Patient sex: F
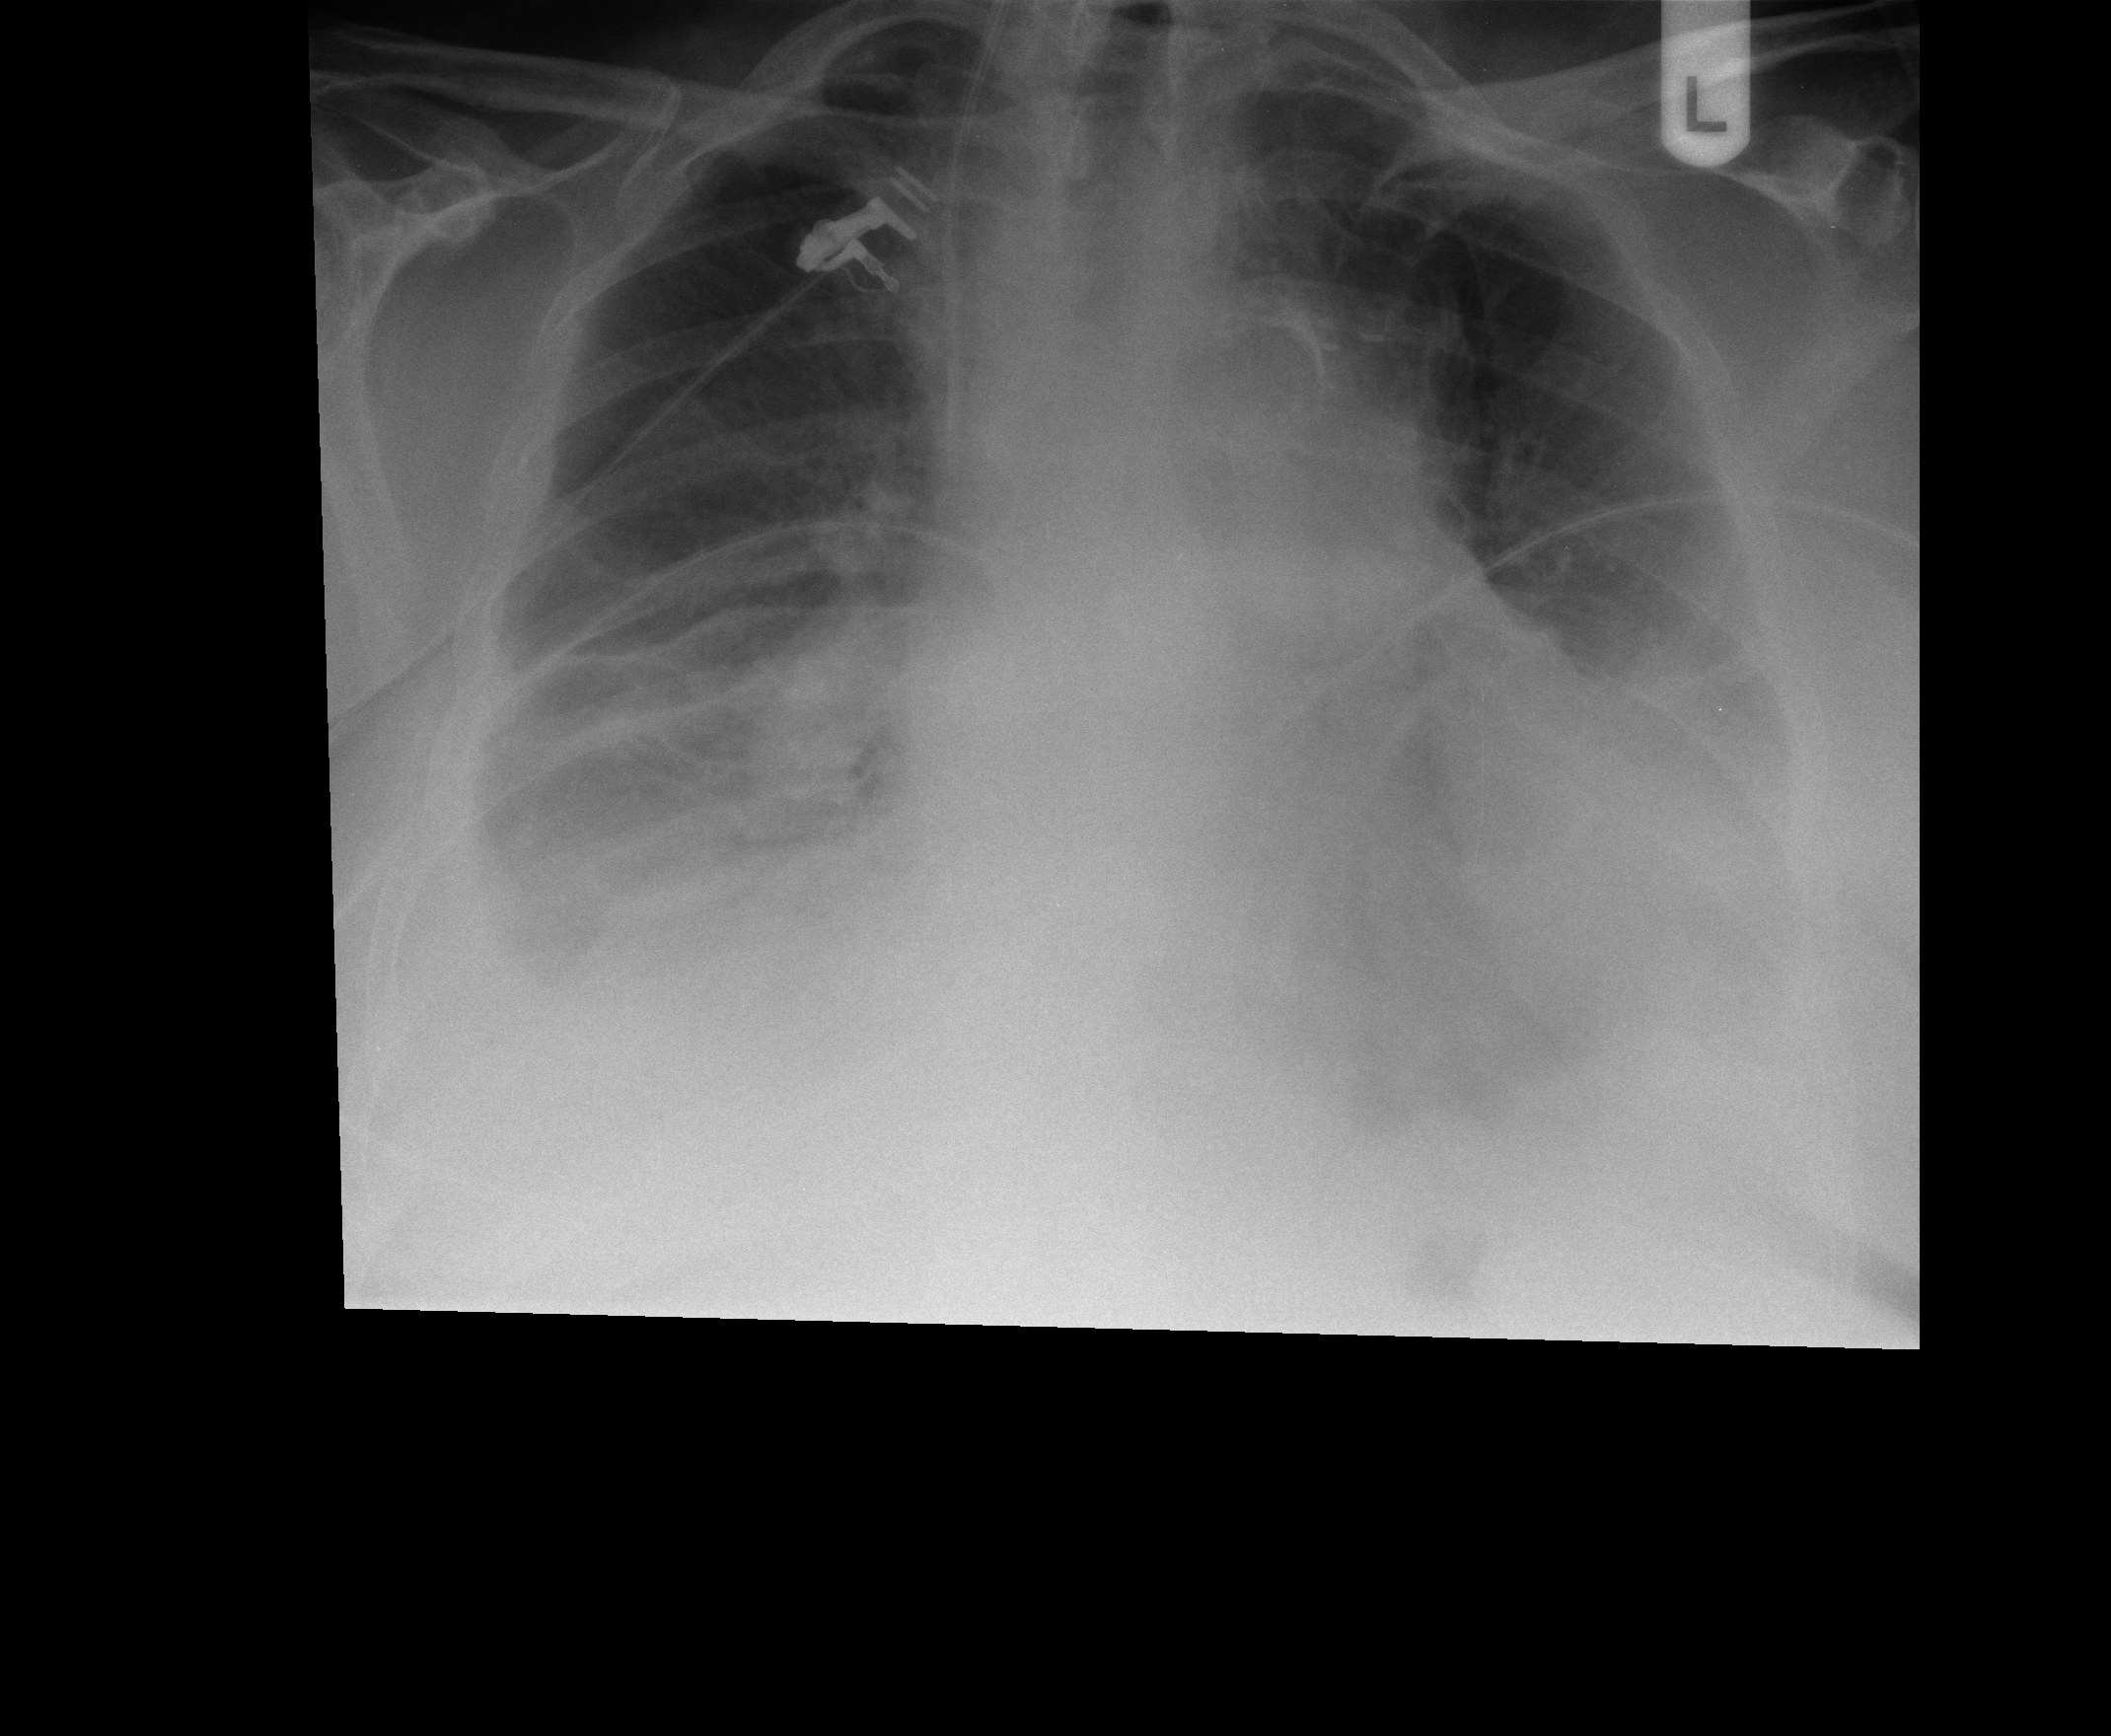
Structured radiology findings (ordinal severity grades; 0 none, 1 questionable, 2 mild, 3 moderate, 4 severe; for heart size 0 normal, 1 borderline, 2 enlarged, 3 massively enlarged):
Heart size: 2
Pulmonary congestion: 1
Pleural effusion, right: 2
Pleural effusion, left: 2
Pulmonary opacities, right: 0
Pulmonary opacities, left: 0
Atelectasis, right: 2
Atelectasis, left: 2